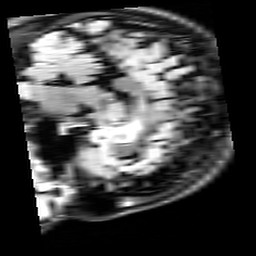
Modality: FLAIR
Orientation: sagittal
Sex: male
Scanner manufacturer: siemens
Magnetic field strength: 3 T
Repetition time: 10 s
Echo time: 0.09 s